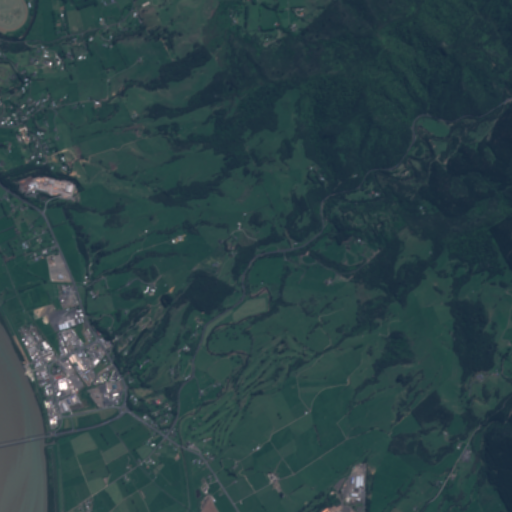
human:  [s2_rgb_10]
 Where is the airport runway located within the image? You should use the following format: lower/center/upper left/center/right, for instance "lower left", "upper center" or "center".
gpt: The airport runway is located in the lower right of the image.
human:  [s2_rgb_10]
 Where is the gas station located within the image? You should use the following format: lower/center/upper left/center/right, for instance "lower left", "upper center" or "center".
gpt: The gas station is located in the lower left of the image.
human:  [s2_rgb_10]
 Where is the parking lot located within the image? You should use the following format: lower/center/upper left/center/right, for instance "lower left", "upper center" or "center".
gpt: The parking lot is located in the lower left of the image.
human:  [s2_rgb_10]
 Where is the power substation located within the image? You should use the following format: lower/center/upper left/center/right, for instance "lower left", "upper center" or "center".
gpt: The power substation is located in the lower right of the image.
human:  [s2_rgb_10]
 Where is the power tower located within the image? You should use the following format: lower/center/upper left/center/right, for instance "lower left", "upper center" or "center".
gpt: The power tower is located in the lower right of the image.
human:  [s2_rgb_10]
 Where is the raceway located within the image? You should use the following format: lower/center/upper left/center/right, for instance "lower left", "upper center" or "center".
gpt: The raceway is located in the center left of the image.
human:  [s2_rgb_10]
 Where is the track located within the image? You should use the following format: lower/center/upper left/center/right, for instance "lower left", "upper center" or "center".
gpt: The track is located in the upper left of the image.
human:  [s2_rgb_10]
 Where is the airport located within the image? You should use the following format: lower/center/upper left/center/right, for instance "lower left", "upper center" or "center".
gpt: There is no airport in the image.